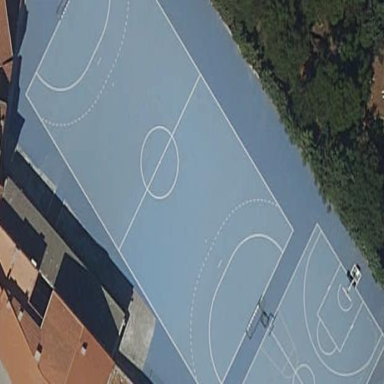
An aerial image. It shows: Handball pitch for leisure sports on the land.